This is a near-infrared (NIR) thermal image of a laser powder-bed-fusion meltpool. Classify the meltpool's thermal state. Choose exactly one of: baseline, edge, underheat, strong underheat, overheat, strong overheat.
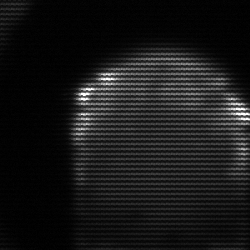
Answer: edge